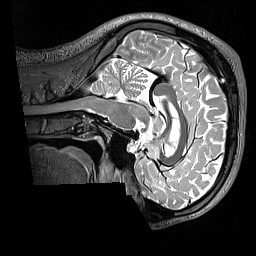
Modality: T2w
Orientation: sagittal
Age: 25
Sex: male
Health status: healthy
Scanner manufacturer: siemens
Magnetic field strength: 3 T
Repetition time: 3.2 s
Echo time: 0.568 s